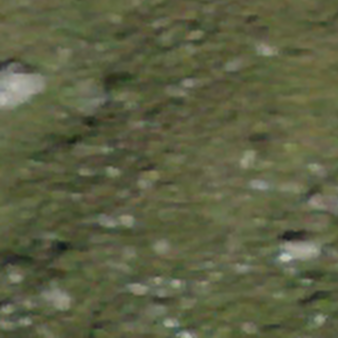
Label: other